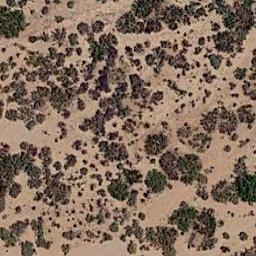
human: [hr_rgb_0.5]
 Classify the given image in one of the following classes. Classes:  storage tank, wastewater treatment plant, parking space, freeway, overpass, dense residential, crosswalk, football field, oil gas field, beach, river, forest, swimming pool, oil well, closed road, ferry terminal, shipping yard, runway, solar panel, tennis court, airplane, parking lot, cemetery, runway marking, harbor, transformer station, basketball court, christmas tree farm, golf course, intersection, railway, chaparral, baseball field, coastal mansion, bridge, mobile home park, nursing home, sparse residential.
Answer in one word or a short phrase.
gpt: chaparral